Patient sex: M
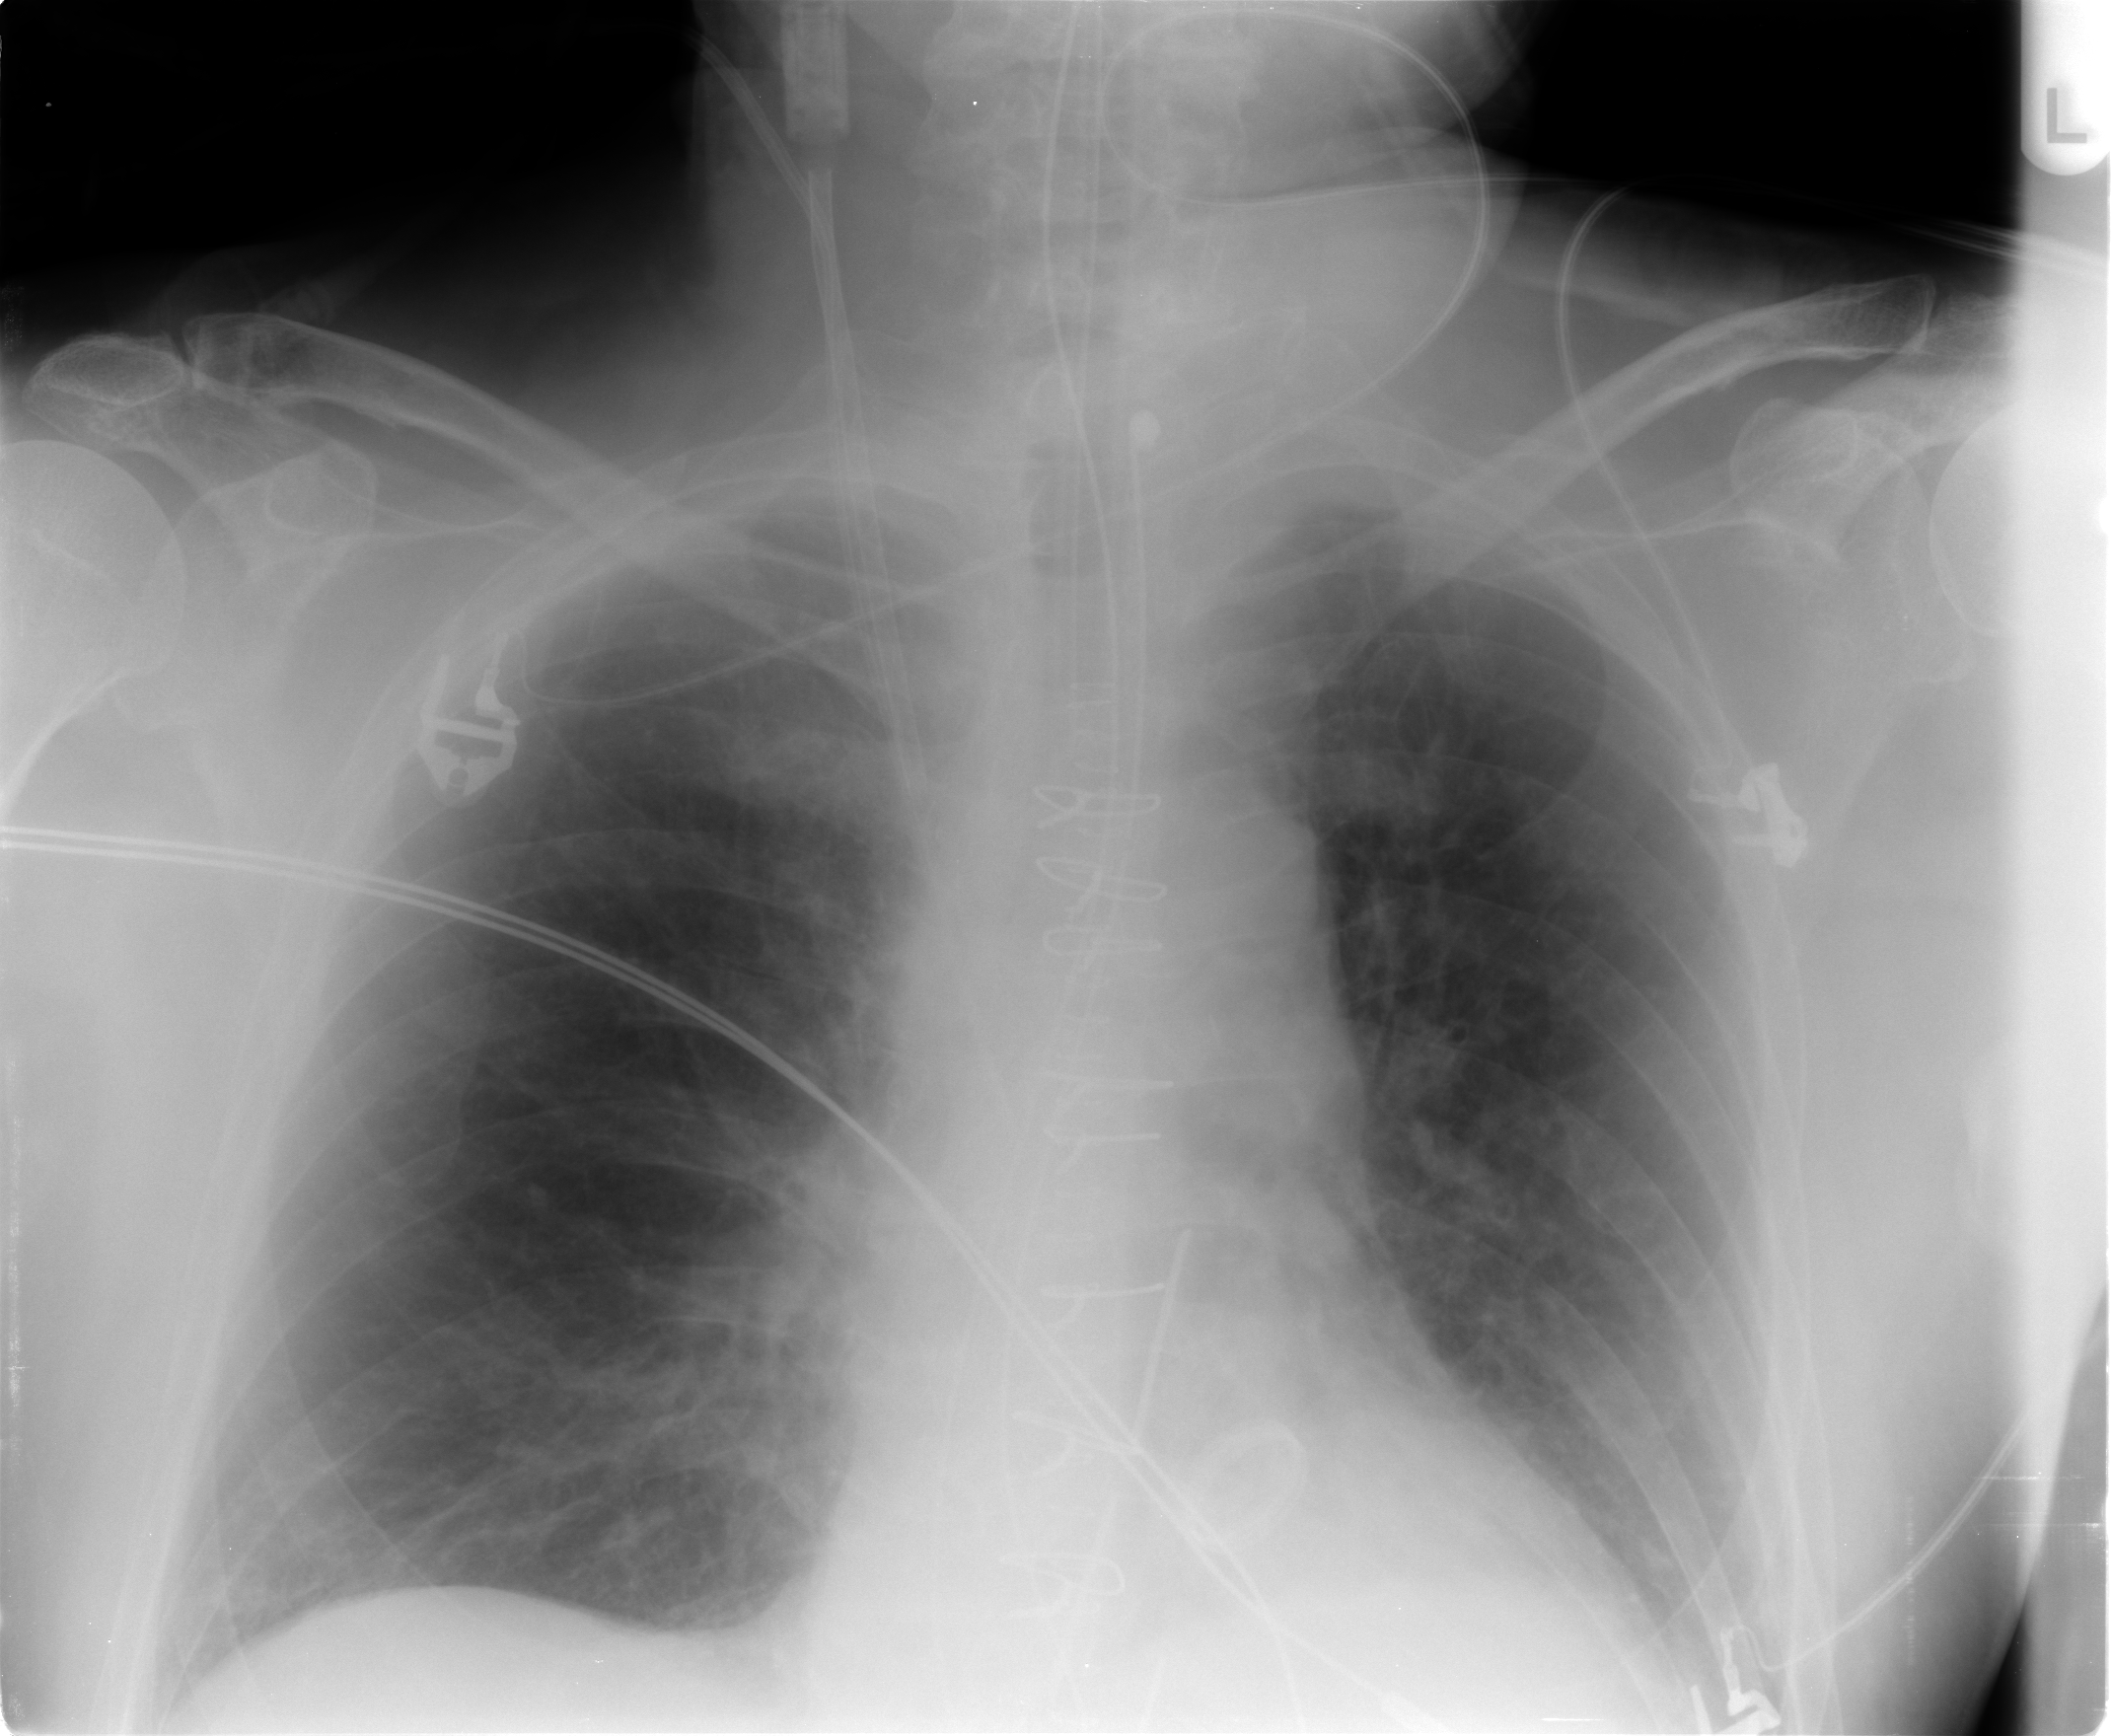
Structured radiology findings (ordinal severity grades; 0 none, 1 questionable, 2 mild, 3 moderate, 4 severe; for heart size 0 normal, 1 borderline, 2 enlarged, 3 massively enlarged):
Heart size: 0
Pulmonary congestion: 2
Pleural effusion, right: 0
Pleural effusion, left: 0
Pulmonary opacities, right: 0
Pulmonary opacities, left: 0
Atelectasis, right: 0
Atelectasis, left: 0